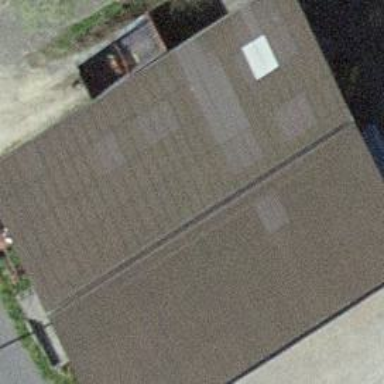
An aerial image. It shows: Rural barn.